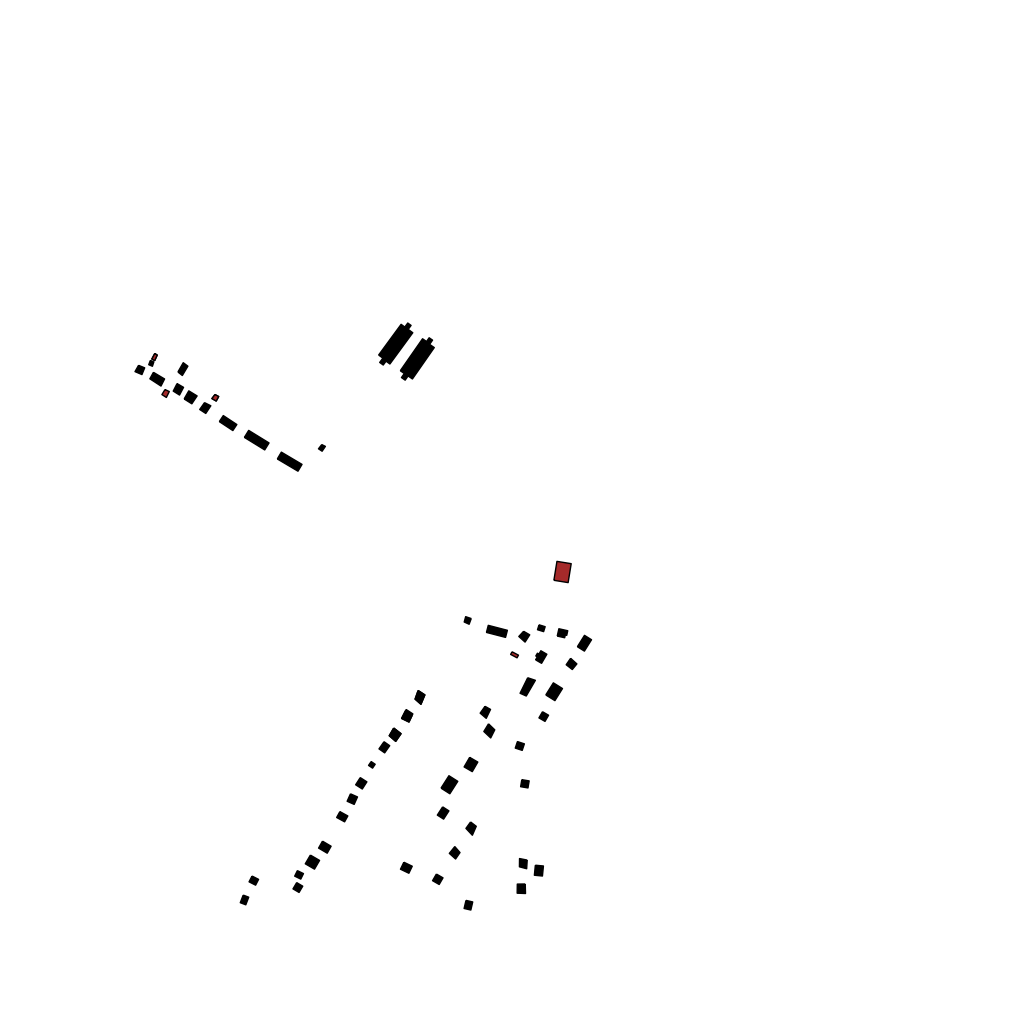
Tags: overhead vector_map, agriculture, recreation, residential, soviet, individual_rise, low_rise, density_1, Building, Facility, 1.0 km²